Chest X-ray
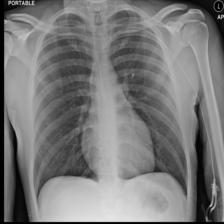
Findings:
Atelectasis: negative
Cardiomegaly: negative
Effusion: negative
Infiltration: negative
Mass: negative
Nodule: negative
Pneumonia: negative
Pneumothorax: negative
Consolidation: negative
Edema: negative
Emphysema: negative
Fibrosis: negative
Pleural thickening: negative
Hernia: negative